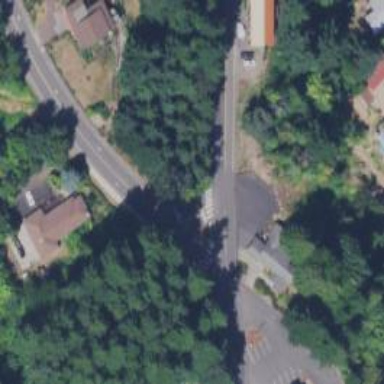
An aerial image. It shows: Tertiary road with asphalt surface. There is sidewalk on the left side. The road allows vehicles to go straight through.